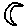
Label: moon